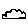
Label: cloud